Field crop: tomato
Growth stage: 1
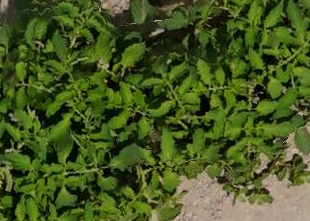
Species: tomato